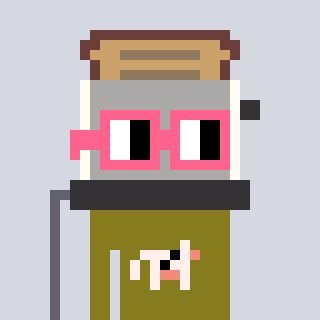
a pixel art character with square pink glasses, a toaster-shaped head and a gunk-colored body on a cool background